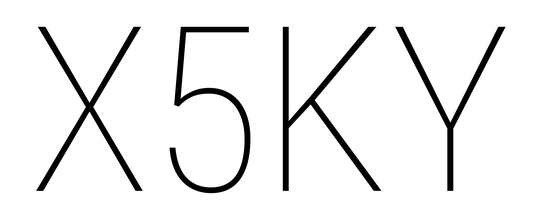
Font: Roboto_Condensed_Thin